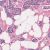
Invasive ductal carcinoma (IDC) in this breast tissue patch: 1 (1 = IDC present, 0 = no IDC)